RGB frame:
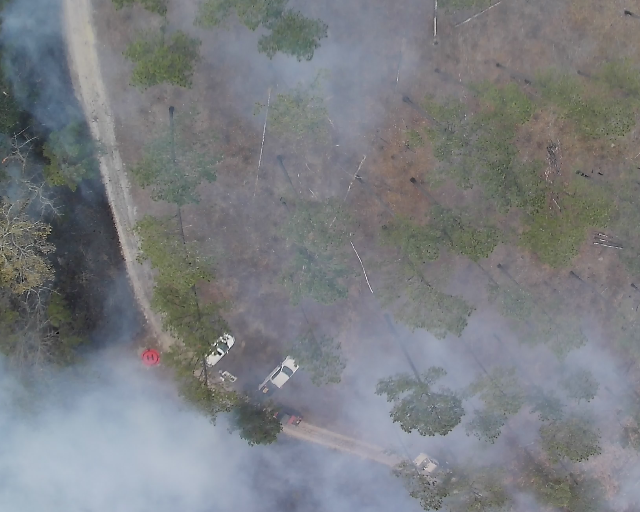
Thermal frame:
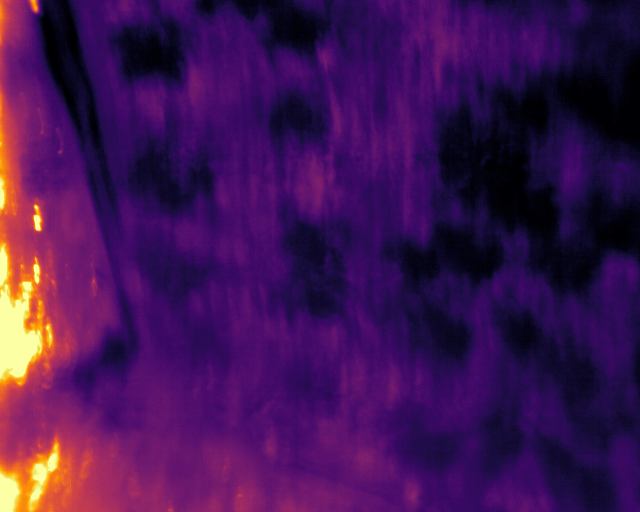
Captured: 2026-02-26 03:06:06
Pixels at or above 80 °C: 302 (fraction of frame: 0.0009216)